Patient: sex M, age 75
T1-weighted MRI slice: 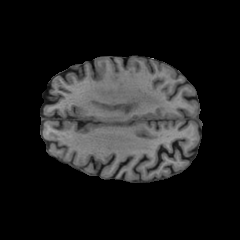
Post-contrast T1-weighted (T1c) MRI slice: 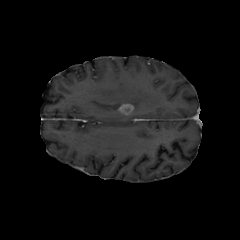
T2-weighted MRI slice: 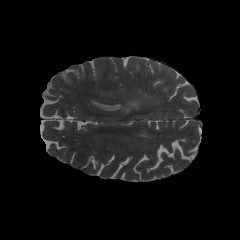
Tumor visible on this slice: yes
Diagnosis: Glioblastoma, IDH-wildtype
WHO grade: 4